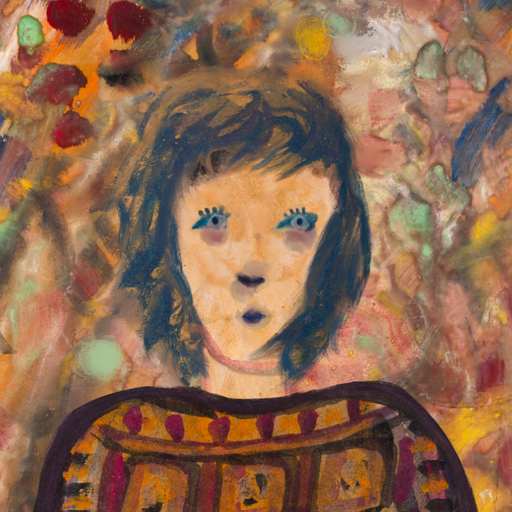
Background: Mother_And_Son_Mother, Head And Neck Front: Childish, Face Front: Hill_Girl, Bust: Doll, Hair Front: InTheSun, Head Accessory: Blank, Second Necklace: Blank, Necklace: Blank, Baby: Blank